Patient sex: M
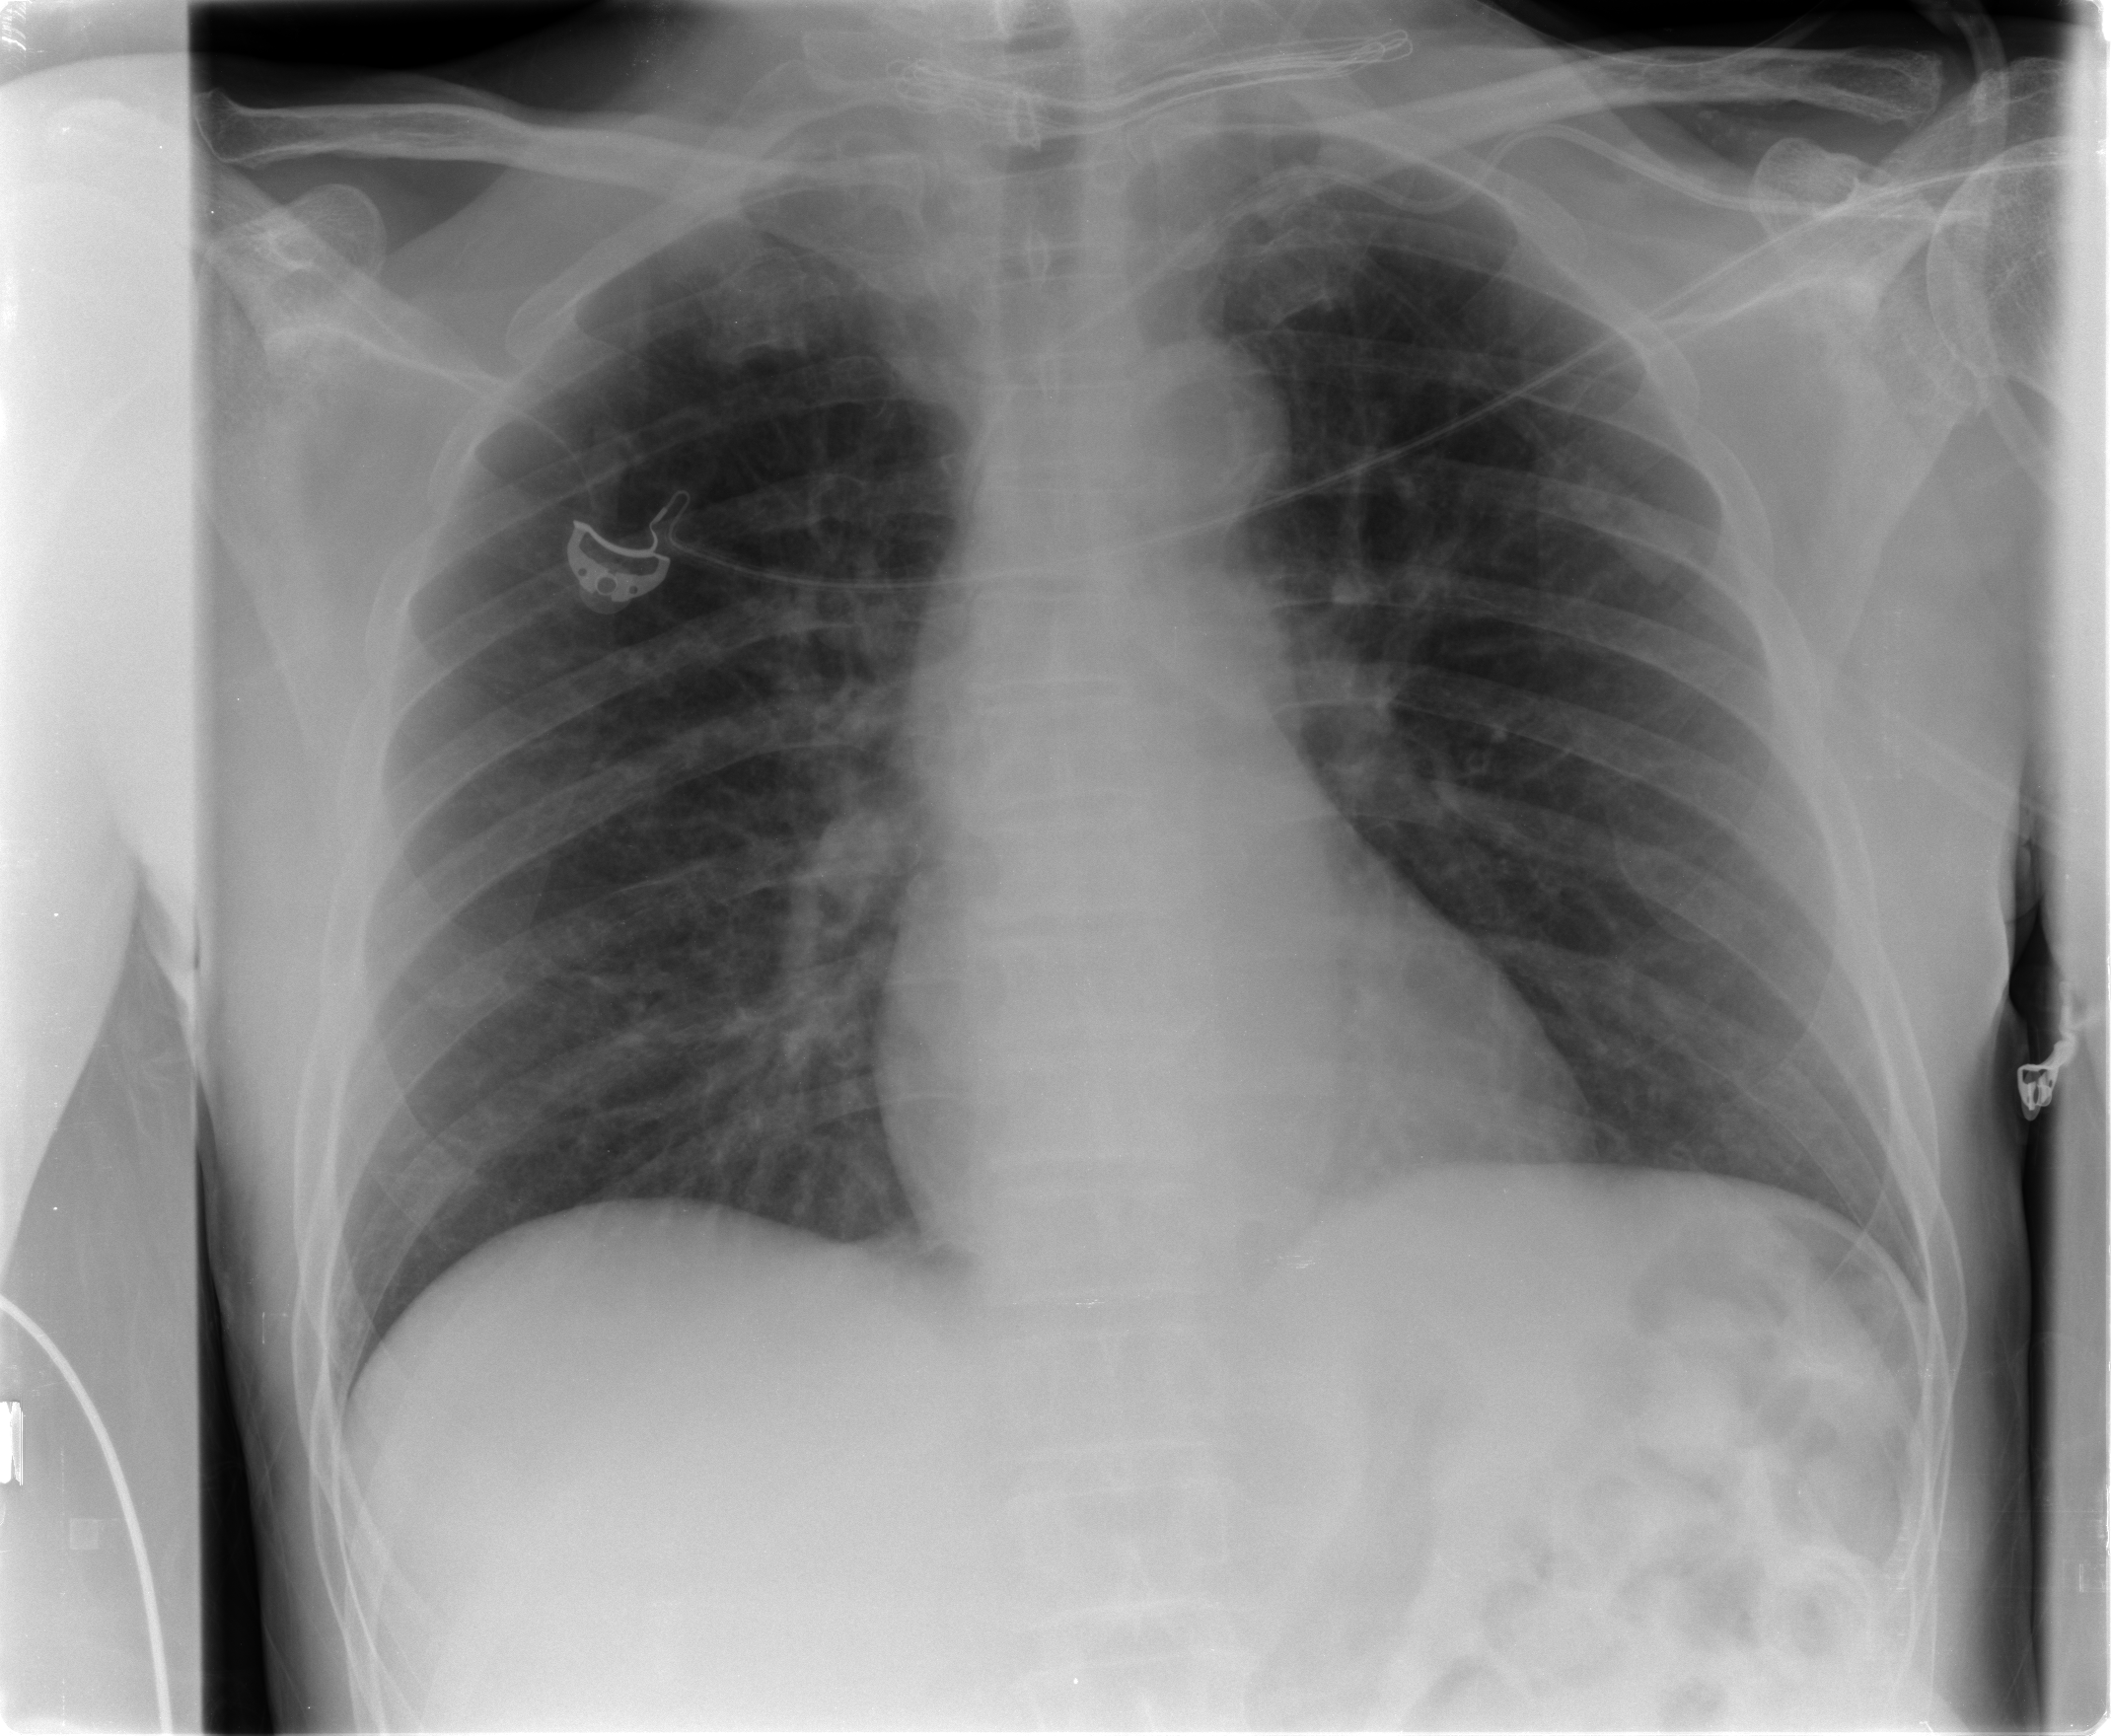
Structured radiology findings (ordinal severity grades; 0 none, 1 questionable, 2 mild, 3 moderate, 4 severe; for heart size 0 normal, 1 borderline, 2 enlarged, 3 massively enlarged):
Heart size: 0
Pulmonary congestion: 1
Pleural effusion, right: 0
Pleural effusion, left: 0
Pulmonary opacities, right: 0
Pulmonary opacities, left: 0
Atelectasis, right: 0
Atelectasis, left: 0